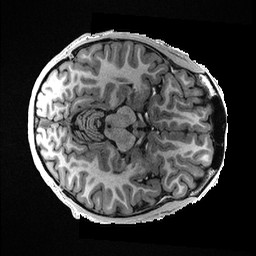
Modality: T1w
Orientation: axial
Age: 19
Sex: male
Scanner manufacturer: ge
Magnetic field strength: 3 T
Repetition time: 0.006952 s
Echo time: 0.00292 s